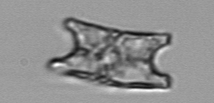
Label: Eucampia